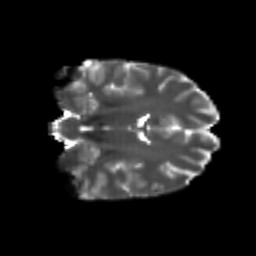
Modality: T2w
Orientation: coronal
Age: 20
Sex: female
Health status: healthy
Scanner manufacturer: philips
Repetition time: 7.389 s
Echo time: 0.08599 s